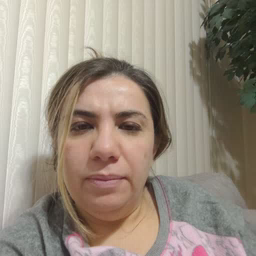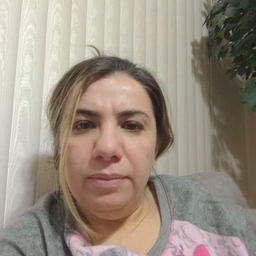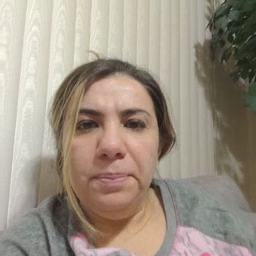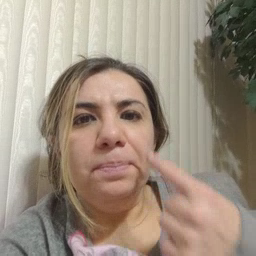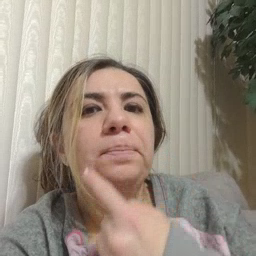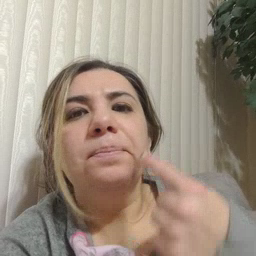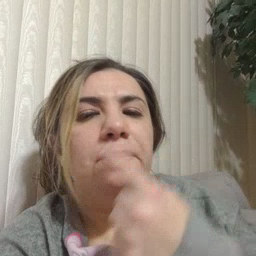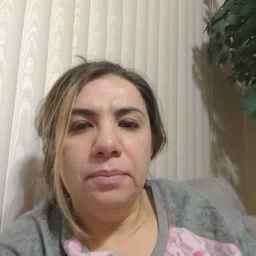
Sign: lips